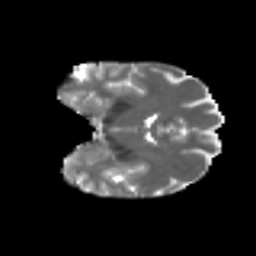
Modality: T2w
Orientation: coronal
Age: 46
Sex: female
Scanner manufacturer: ge
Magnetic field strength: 3 T
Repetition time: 7.8 s
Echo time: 0.0606 s